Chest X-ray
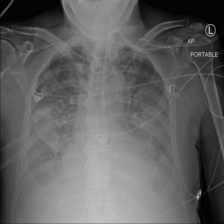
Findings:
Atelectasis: positive
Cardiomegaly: positive
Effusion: positive
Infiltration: negative
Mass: negative
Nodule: negative
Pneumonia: negative
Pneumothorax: negative
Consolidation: negative
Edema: positive
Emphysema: negative
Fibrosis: negative
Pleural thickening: negative
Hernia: negative